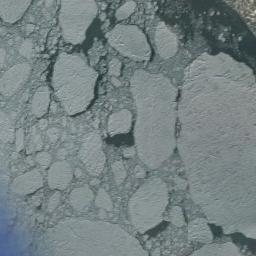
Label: sea_ice